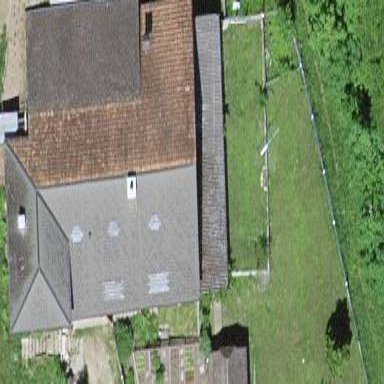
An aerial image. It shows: Farm building.